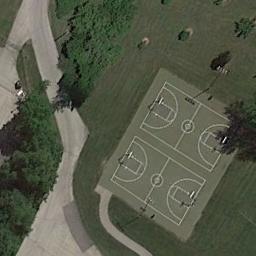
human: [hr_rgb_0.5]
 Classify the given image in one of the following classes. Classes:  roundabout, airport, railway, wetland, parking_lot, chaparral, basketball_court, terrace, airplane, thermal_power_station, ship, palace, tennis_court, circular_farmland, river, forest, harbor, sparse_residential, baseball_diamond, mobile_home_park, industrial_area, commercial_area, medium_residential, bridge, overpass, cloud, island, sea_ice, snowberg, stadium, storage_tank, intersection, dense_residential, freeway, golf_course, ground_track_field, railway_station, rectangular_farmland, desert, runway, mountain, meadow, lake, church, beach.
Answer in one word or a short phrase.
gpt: basketball_court